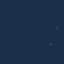
Land use / land cover class: SeaLake